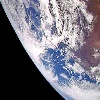
Label: cloud